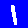
Digit: 1